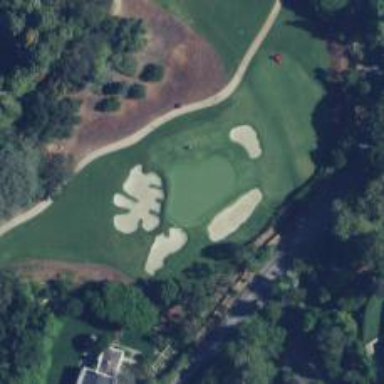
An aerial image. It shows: View of golf hole.